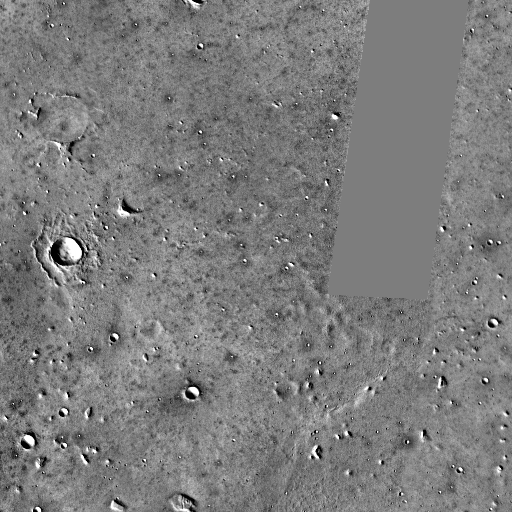
Crater classes present: Background, Other, Buried